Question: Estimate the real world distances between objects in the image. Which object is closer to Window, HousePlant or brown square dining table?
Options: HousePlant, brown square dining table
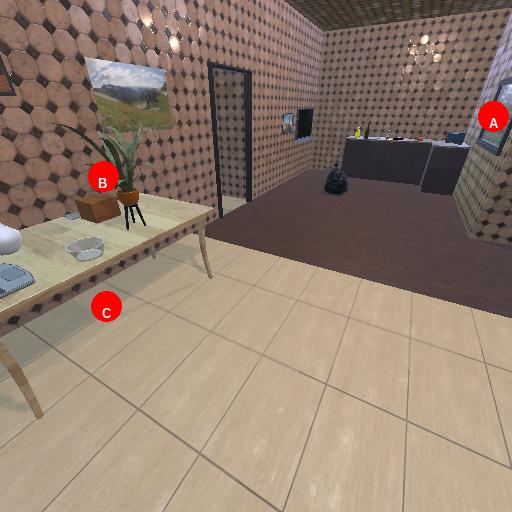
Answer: HousePlant